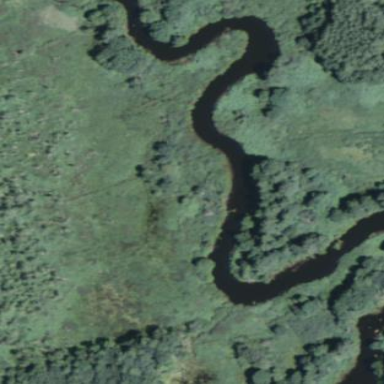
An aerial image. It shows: Marshy wetland area.